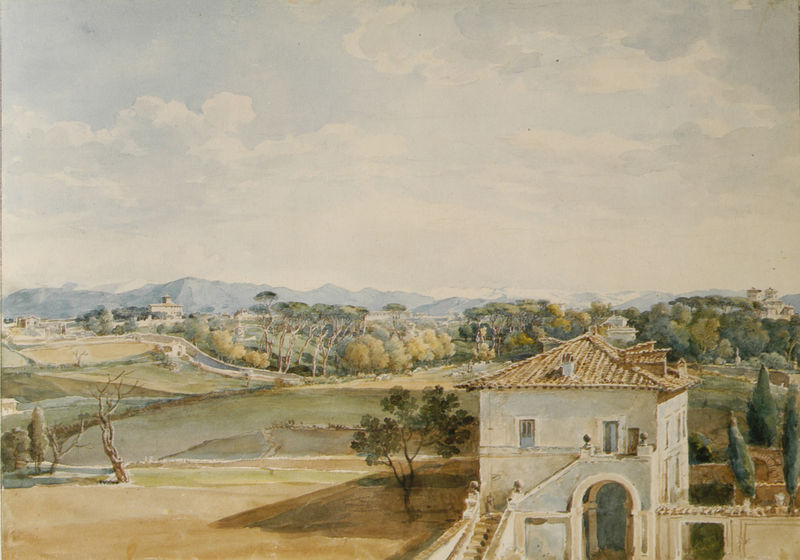
Titel: Ansicht von der Villa Poniatowski in Rom auf Villa Borghese und Villa Medici
Künstler: Johann Georg von Dillis
Standort: München
Institution: Staatliche Graphische Sammlung
Schlagwörter: baum, berg, blau, blätter, dunkel, felsen, gemälde, himmel, schatten, wasser, weiß, wolken, aquarell, bäume, fluss, gelb, grün, landschaft, menschen, ocker, see, stadt, äste, braun, fenster, frankreich, grau, hell, licht, orange, straße, säulen, tür, dach, gebäude, gras, haus, rot, weg, wiese, wolke, beige, malerei, stein, öl, bach, baumstamm, ebene, feld, felder, horizont, häuser, hügel, natur, pappel, pappeln, stamm, weide, zweige, büsche, kanal, sonne, wege, wiesen, land, pflanzen, wald, schornstein, zypressen, landschft, aussicht, spanien, bogen, fassade, italien, süden, acker, warm, berge, gebirge, dorf, dächer, mauer, schornsteine, ziegel, tag, hof, idylle, schlot, rundbogen, treppe, aufgang, tor, eingang, hälfte, burg, torbogen, urlaub, gauben, gebirgszug, wolcken, portal, villa, anwesen, griechenland, siedlung, zeder, pinien, arkadien, mediterran, bau, toscana, toskana, oliven, zeigel, zedern, olivenhain, landschafr, berge+